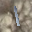
Label: 1